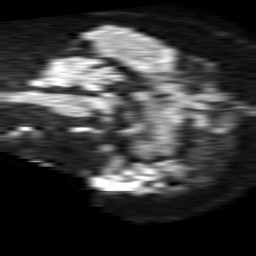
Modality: TRACE
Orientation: sagittal
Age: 59
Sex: male
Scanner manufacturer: philips
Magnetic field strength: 1.5 T
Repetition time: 4.6 s
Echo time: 0.08631 s